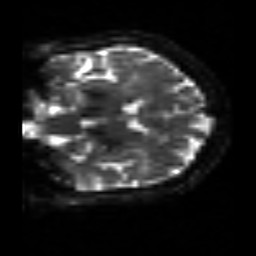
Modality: sbref
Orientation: coronal
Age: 62
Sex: female
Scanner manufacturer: siemens
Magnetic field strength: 3 T
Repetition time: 3.2 s
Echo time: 0.081 s